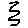
Label: zigzag